Question: The browse button in the file selector on Firefox extends past its border using Bootstrap 3.1

'''
<div class="panel" role="form">
<div class="container-fluid form-horizontal">
<div class="row form-group">
<div class="col-xs-12">
<input type="file" class="form-control" />
</div>
</div>
</div>
</div>
'''
Here's the fiddle: <URL>
Does anybody have an elegant fix for this?
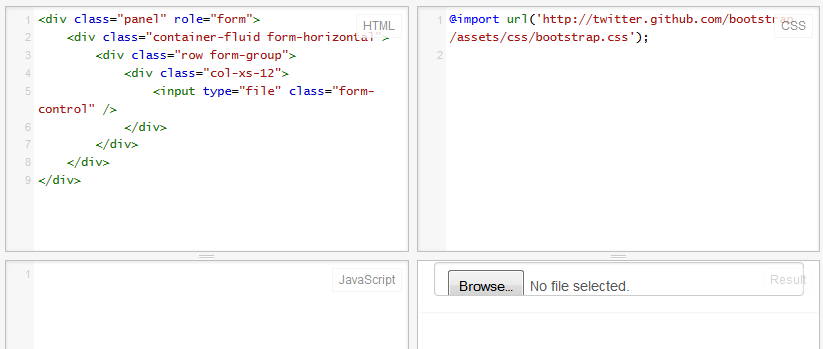
Answer: Adding
'''
.form-control {
height: auto;
}
'''
to your css will solve your problem -- I would tag it to an additional class just to make sure it didn't interfere with anything else.
'''
<input type="file" class="form-control my-form-control" />
.form-control.my-form-control {
height: auto;
}
'''
<URL>